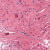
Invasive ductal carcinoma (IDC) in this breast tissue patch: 0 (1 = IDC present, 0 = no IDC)